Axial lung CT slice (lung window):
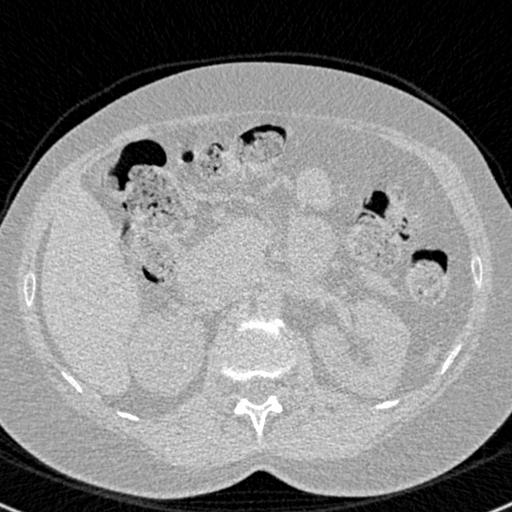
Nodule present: no